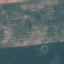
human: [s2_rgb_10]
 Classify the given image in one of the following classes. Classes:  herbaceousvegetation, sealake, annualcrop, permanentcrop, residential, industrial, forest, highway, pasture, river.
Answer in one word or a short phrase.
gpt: AnnualCrop